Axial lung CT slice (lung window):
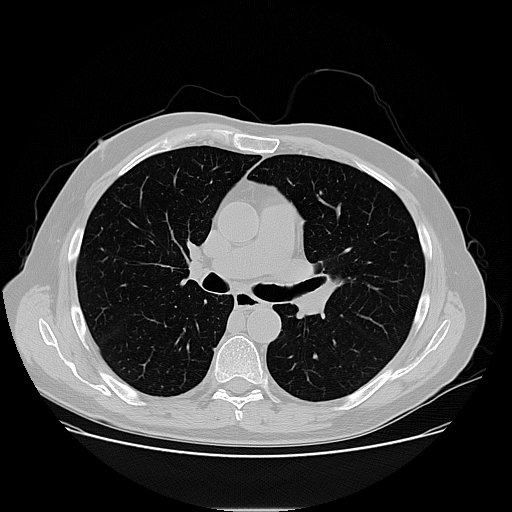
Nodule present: no